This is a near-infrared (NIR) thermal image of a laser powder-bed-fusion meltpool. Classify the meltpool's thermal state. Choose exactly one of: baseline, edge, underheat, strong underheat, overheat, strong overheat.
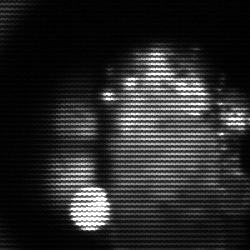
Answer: strong underheat